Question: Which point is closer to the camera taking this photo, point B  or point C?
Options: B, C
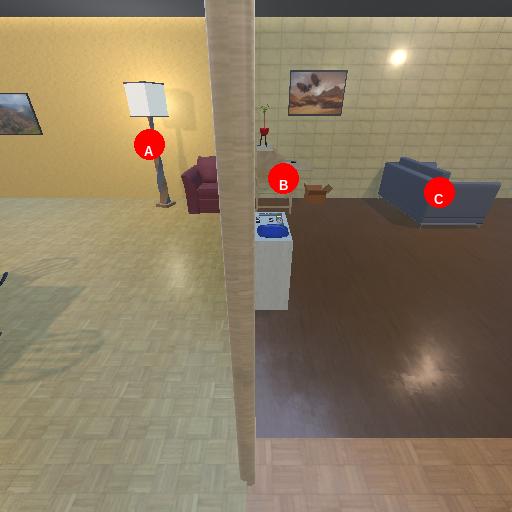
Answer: B